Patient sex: F
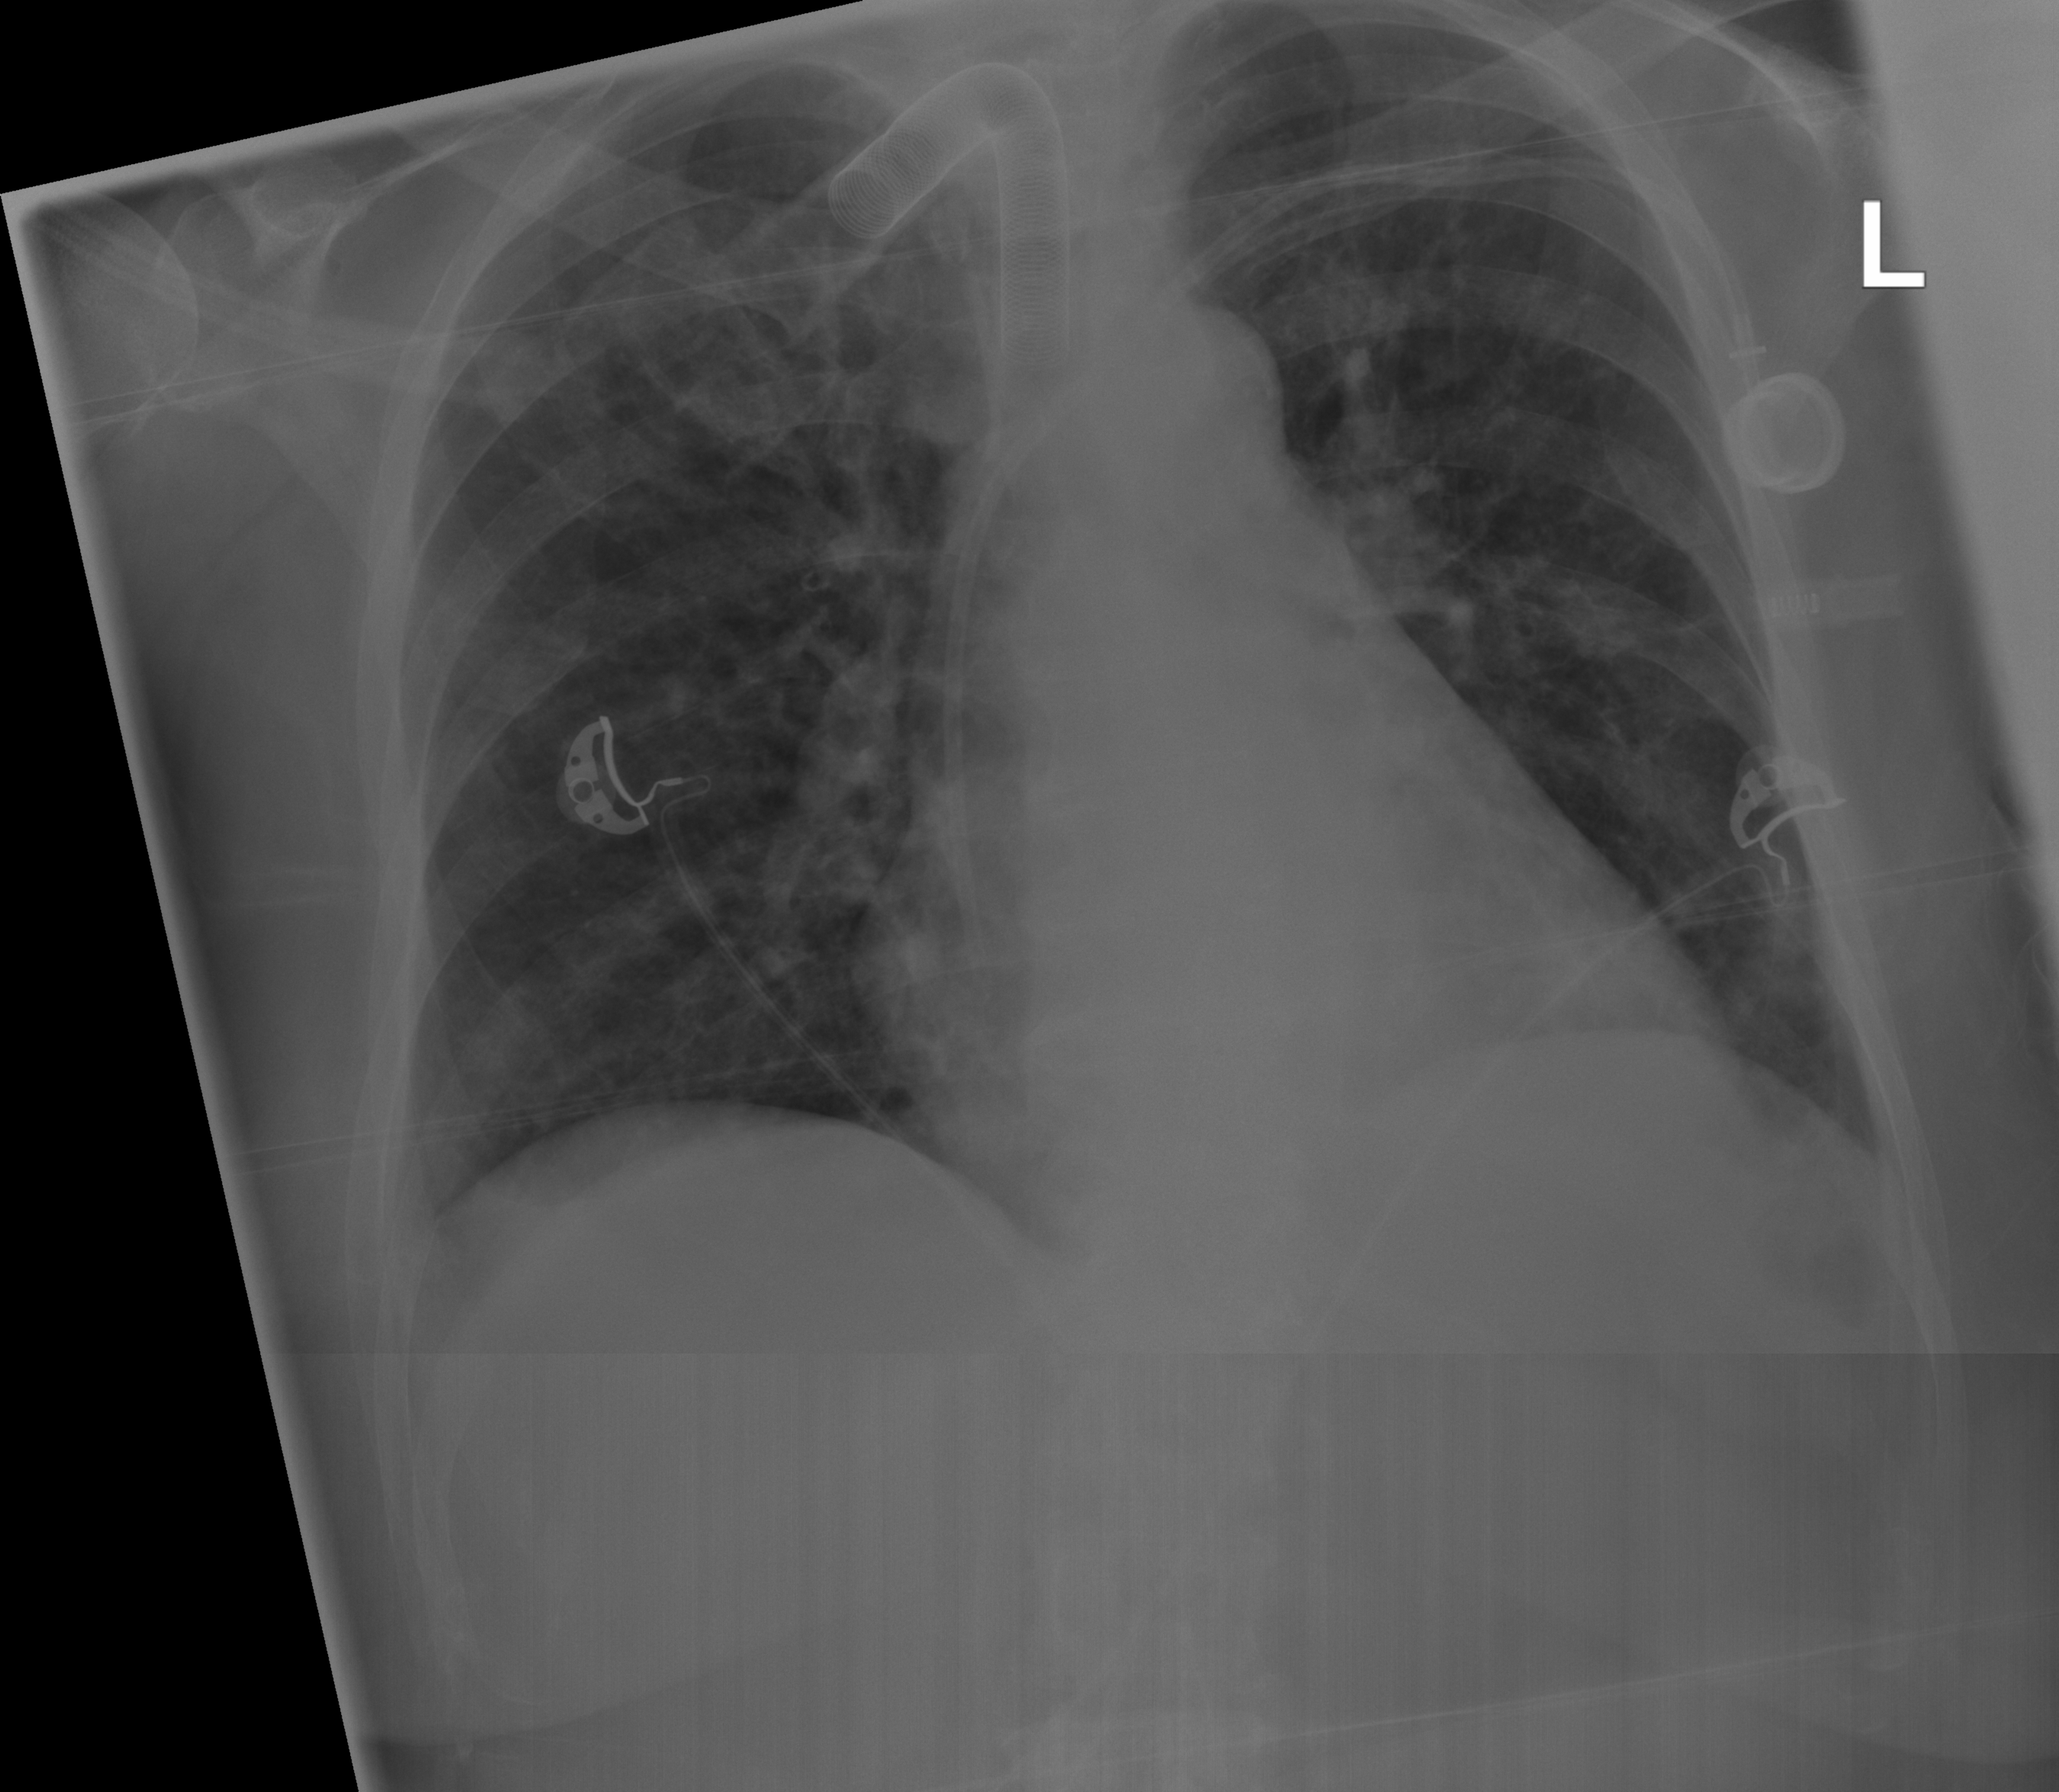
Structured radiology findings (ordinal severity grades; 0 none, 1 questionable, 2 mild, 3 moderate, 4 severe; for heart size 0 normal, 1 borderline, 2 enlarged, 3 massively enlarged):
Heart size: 0
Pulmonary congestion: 0
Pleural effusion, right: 2
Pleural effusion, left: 0
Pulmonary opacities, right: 0
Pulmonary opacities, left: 0
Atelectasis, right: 2
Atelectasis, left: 0